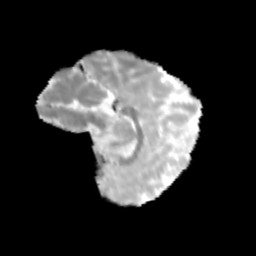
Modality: MD
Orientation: sagittal
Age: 10
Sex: female
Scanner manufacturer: siemens
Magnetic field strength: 3 T
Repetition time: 3.8 s
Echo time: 0.07 s